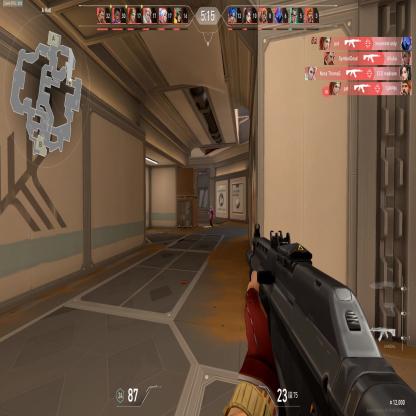
Label: enemy